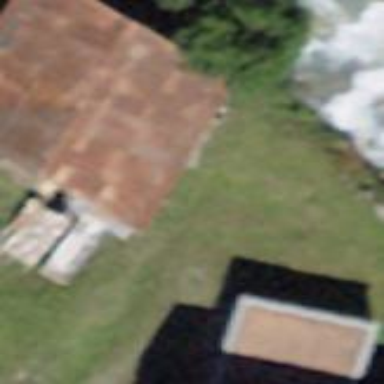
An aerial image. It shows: Shed building.